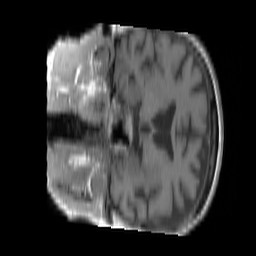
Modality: T1w
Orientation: coronal
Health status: ill
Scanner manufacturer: siemens
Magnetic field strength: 3 T
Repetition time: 0.4 s
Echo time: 0.00246 s